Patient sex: F
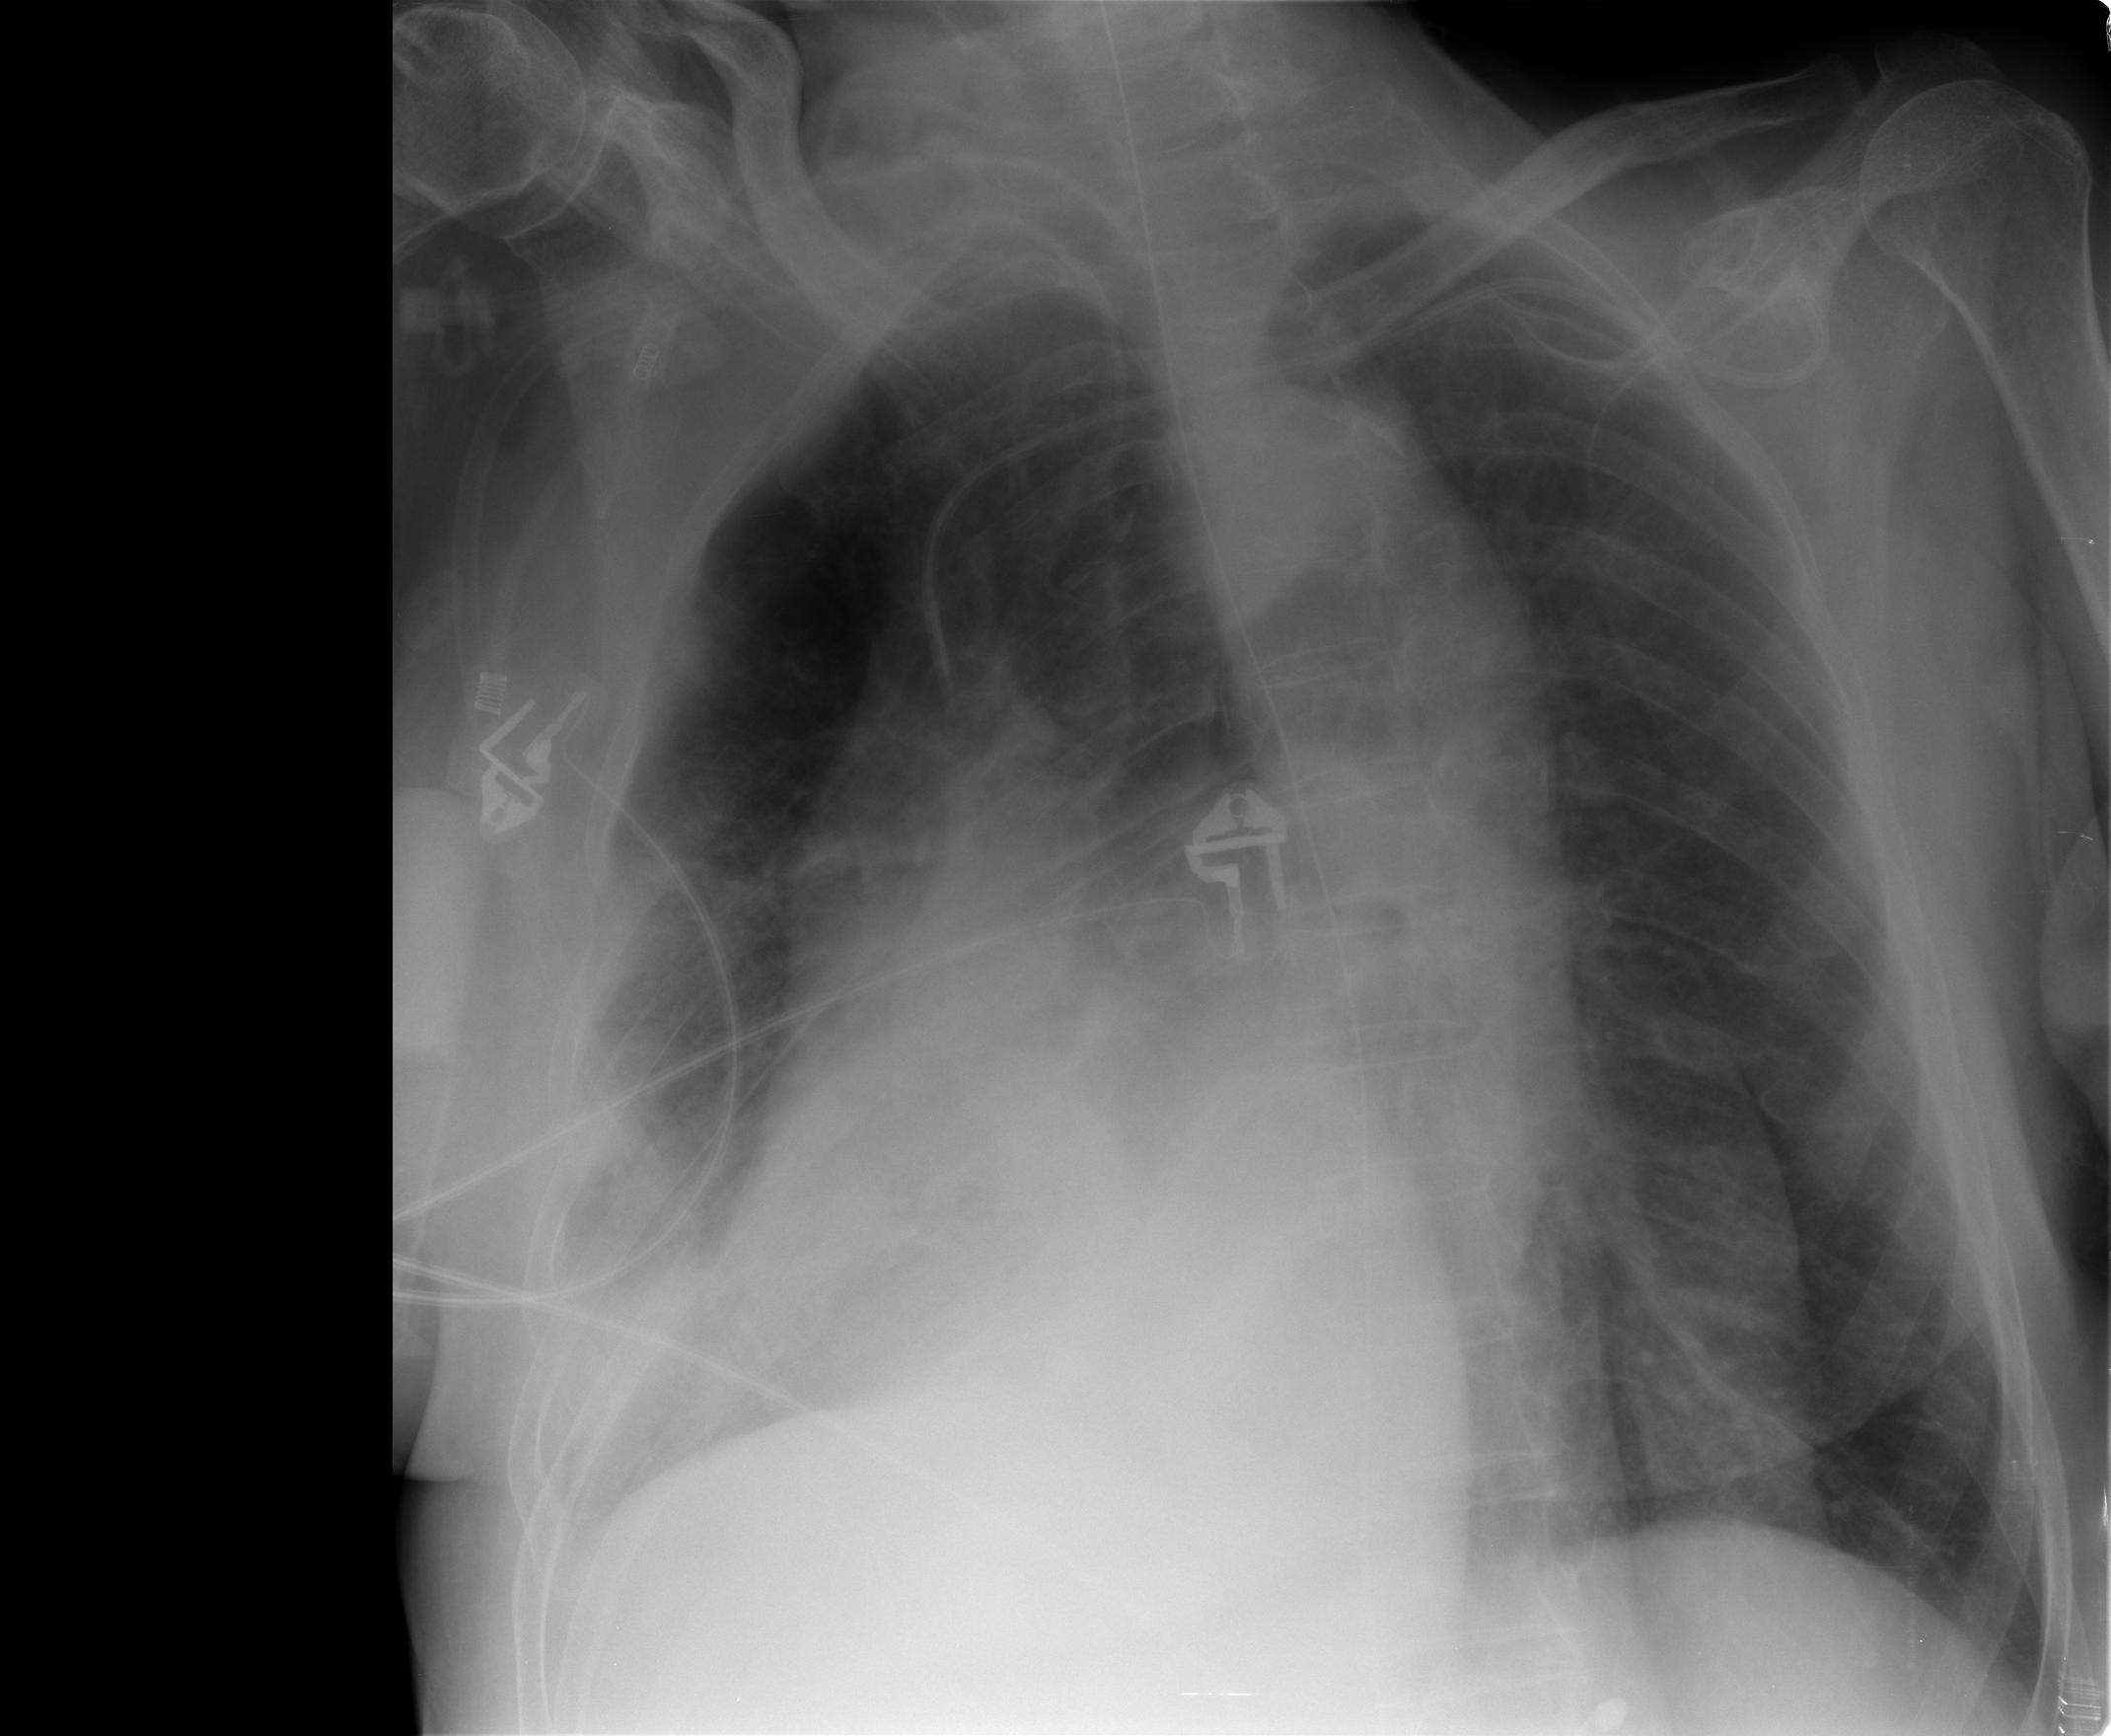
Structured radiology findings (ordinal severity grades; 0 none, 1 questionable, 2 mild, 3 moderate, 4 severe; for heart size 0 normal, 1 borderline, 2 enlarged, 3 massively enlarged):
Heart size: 2
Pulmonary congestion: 1
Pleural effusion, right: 0
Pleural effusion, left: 0
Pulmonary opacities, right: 0
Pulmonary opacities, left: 0
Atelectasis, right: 3
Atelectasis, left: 0